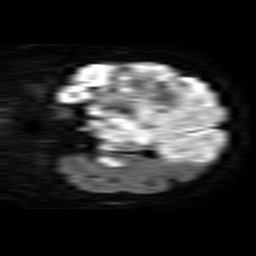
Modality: TRACE
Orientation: coronal
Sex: female
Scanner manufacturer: philips
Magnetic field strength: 1.5 T
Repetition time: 3.651 s
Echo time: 0.09255 s